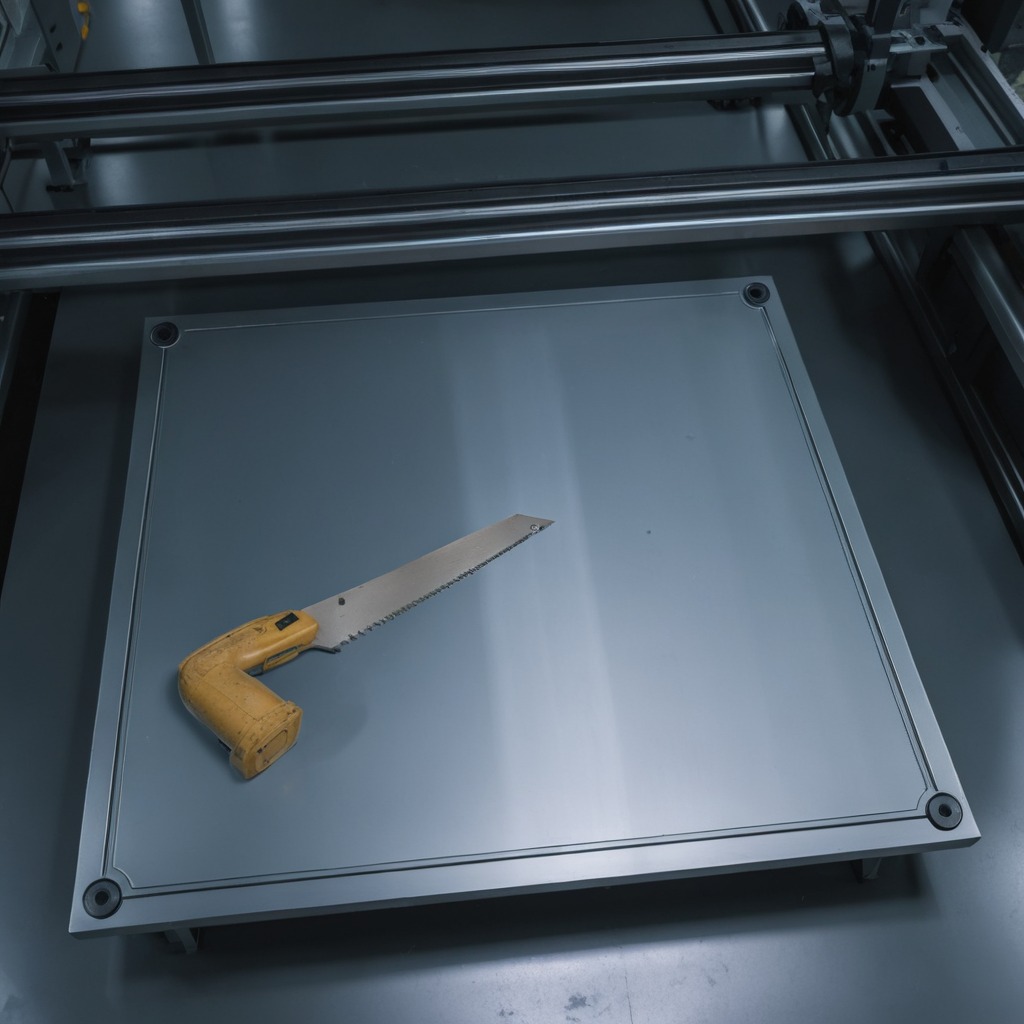
A metal saw lies on a metal table in a machine shop under fluorescent lights.